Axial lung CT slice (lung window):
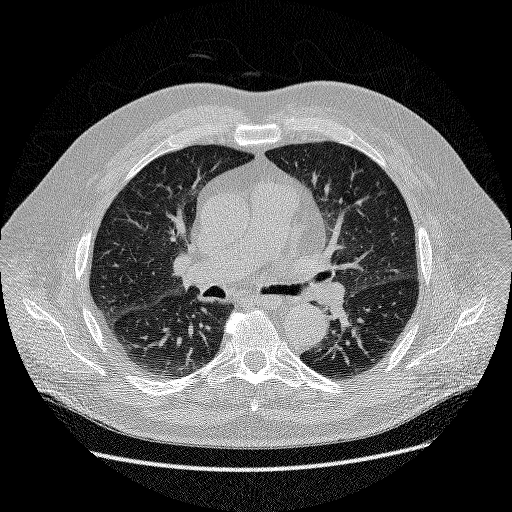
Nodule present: no